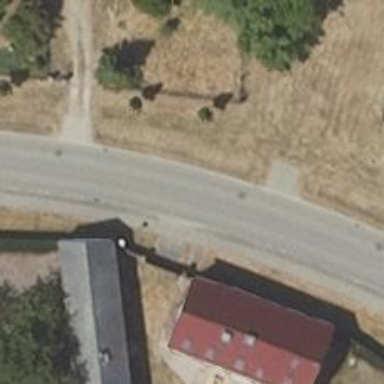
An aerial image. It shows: Secondary road with asphalt surface. It is lined with residential properties.